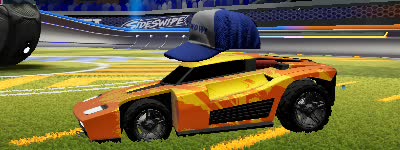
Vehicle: breakout